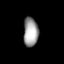
Tissue: prostate
Cell type: T cells
Senescence score: 0.3499
Nuclear area (px): 427
Mean DAPI intensity: 155.731